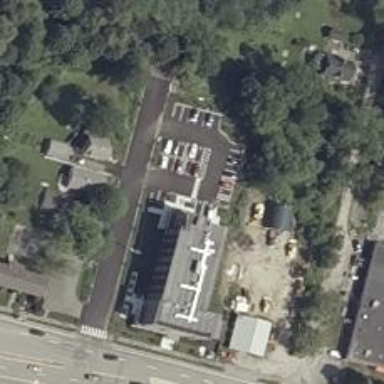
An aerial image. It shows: Nursing home.